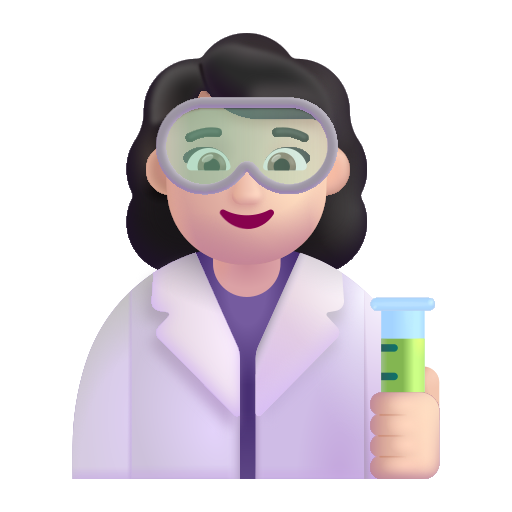
woman scientist color light